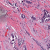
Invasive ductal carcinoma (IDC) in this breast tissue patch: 1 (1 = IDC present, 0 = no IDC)